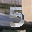
Label: 5